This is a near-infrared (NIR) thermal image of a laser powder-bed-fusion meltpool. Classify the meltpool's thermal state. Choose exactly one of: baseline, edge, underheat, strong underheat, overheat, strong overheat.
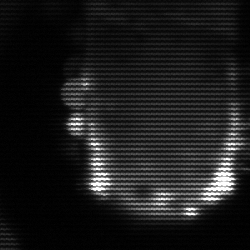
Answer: baseline